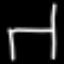
Label: chair